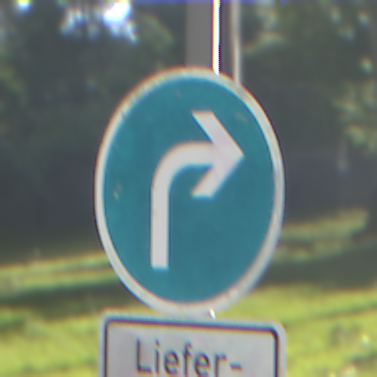
Verkehrszeichen: VorgeschriebeneFahrtrichtungRechts
Zusatzzeichen unten: BesondereFahrzeugeUndTransportgueter5
Umgebung: Outdoor, Nature
Tageszeit: MorningAfternoon
Wetter: Clear
Licht: Natural
Jahreszeit: NotSpecified
Kontrast: HighContrast